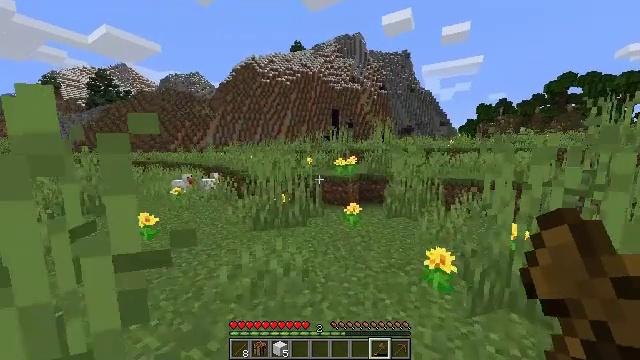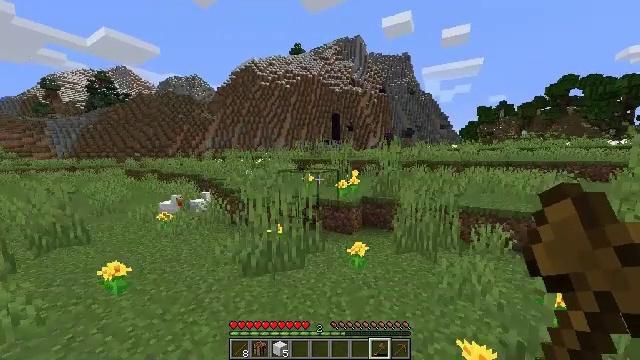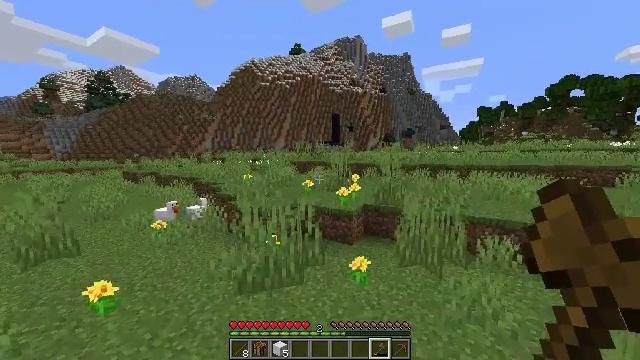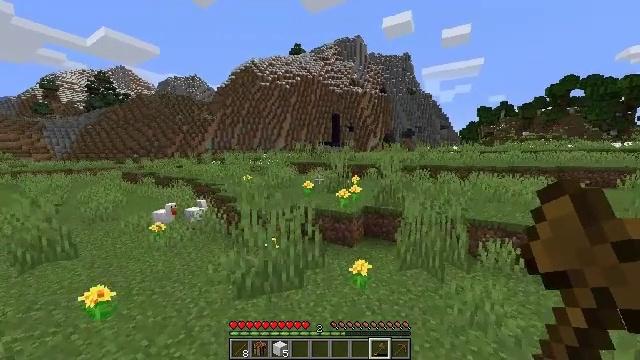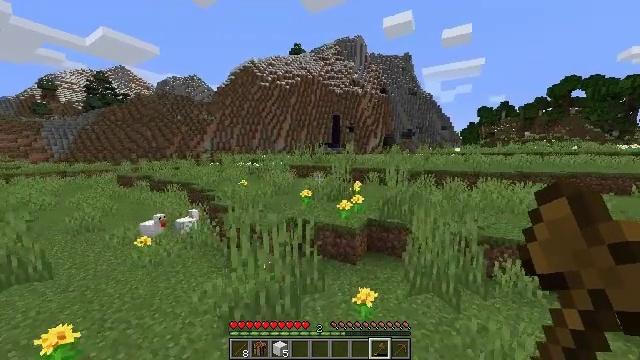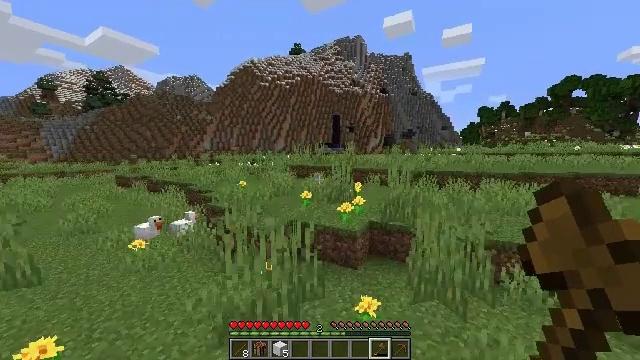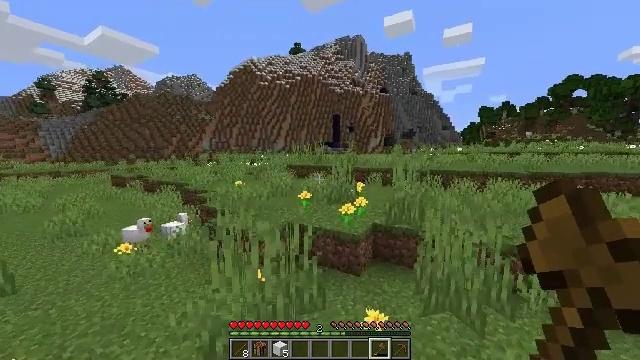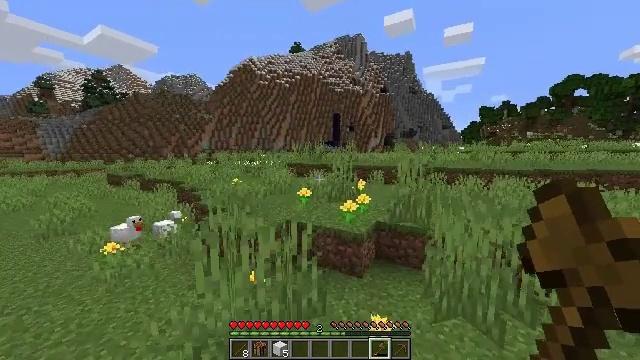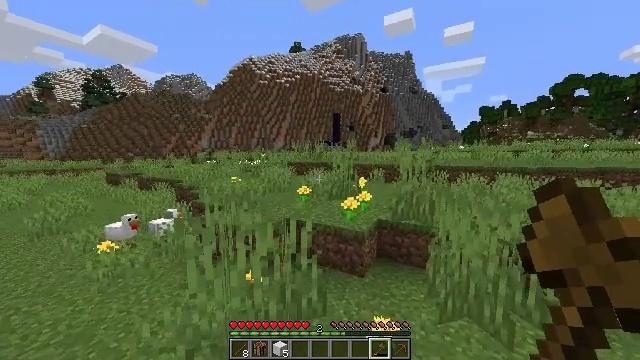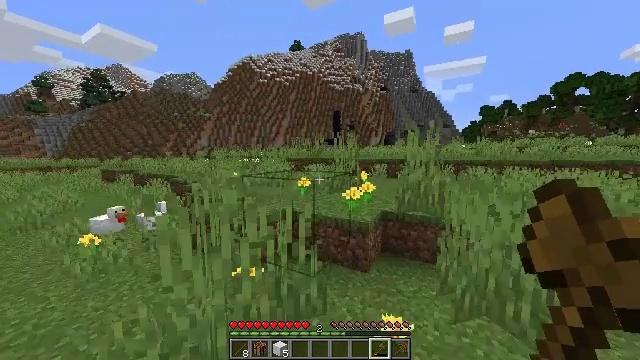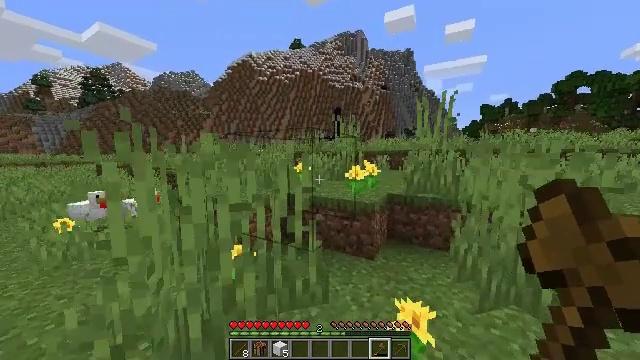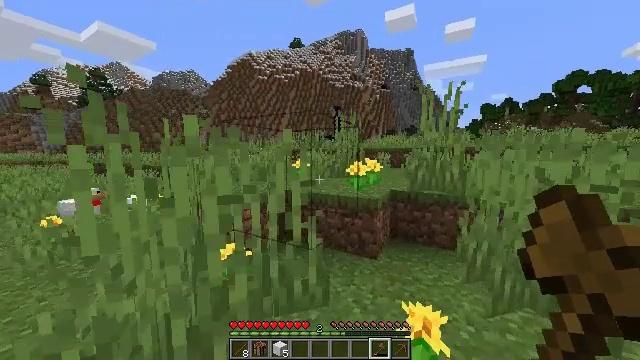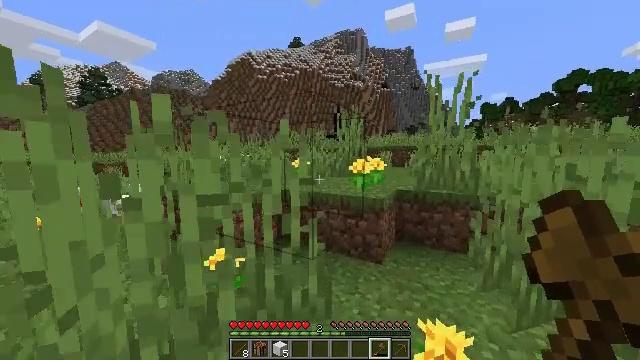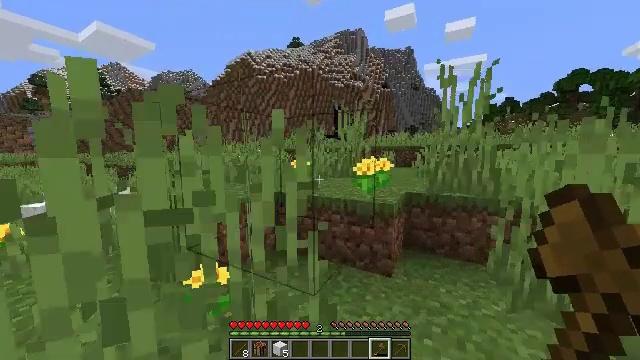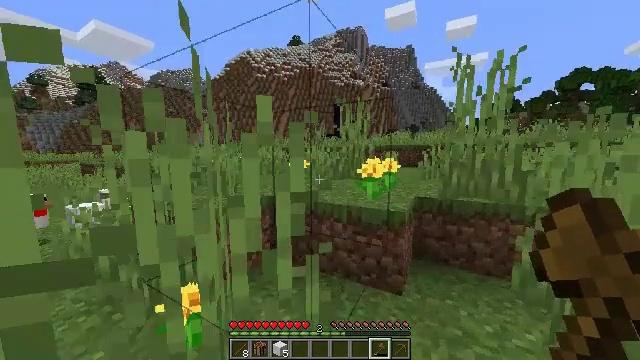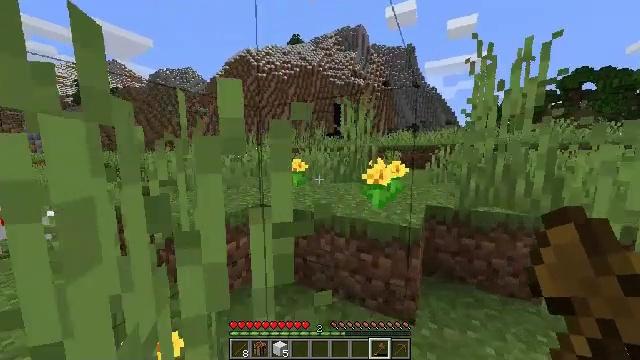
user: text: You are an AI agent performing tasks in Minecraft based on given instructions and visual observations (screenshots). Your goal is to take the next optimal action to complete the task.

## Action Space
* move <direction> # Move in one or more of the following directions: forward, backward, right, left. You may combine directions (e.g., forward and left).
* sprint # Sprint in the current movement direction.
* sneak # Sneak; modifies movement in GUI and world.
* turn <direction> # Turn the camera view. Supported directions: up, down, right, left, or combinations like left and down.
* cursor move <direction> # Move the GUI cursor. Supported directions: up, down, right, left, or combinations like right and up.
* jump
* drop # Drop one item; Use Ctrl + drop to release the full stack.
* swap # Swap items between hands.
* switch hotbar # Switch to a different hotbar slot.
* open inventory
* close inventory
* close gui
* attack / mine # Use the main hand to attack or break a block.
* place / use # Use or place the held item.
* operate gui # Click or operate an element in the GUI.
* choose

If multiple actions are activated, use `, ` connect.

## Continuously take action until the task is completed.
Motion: motion action
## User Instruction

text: Attack the chest to pick it up.
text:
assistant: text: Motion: move forward, jump
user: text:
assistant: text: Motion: move forward, jump
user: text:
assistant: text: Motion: move forward, jump
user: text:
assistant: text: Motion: move forward
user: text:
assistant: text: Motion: move forward
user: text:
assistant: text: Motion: move forward
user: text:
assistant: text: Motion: move forward
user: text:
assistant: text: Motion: move forward
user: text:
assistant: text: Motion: move forward
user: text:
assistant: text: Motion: move forward
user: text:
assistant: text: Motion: move forward
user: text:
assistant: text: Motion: move forward
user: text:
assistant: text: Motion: move forward
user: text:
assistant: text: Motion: move forward
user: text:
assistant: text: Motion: move forward
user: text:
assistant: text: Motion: move forward
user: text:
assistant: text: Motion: move forward, jump
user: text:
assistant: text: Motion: move forward, jump
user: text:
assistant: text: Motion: move forward, jump
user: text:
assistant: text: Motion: move forward, jump
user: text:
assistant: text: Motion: move forward, jump
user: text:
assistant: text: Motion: move forward
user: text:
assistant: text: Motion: move forward
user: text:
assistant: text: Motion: move forward
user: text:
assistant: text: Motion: move forward
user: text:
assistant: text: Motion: move forward
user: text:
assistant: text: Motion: move forward
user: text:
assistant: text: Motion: move forward
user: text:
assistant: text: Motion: move forward, jump
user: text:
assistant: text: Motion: move forward, jump